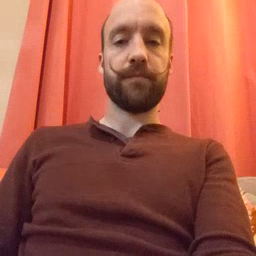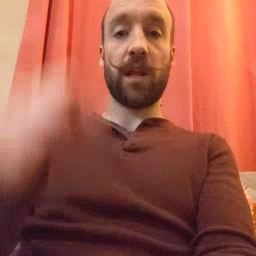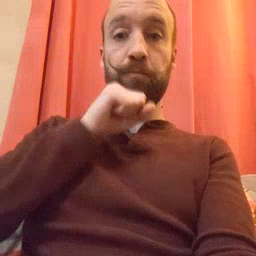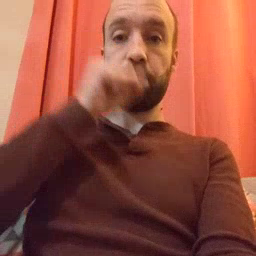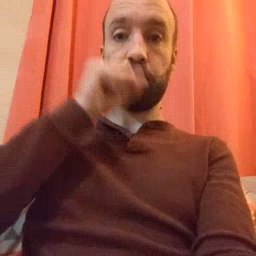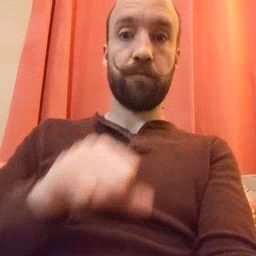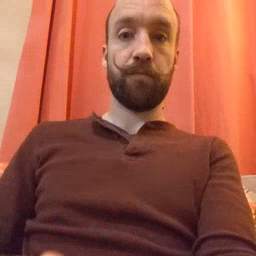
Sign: icecream